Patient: sex M, age 30
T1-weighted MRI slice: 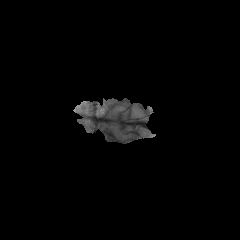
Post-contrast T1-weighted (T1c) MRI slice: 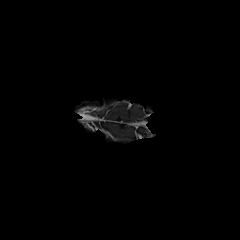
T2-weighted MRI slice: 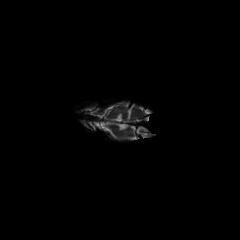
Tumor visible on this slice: no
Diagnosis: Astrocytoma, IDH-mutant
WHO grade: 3